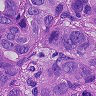
Metastatic tissue present: yes